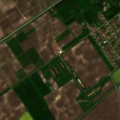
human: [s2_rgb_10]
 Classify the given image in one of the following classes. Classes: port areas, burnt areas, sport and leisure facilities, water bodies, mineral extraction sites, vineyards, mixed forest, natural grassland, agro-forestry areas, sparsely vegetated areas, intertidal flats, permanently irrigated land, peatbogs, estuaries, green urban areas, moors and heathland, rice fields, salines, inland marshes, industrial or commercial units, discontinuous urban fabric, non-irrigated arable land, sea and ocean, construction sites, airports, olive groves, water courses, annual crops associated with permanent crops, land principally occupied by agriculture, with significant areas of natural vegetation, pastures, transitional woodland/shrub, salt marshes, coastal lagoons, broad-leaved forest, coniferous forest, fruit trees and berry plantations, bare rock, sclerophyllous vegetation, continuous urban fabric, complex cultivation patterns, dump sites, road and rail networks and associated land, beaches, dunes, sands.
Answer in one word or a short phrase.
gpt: discontinuous urban fabric, non-irrigated arable land, fruit trees and berry plantations, land principally occupied by agriculture, with significant areas of natural vegetation